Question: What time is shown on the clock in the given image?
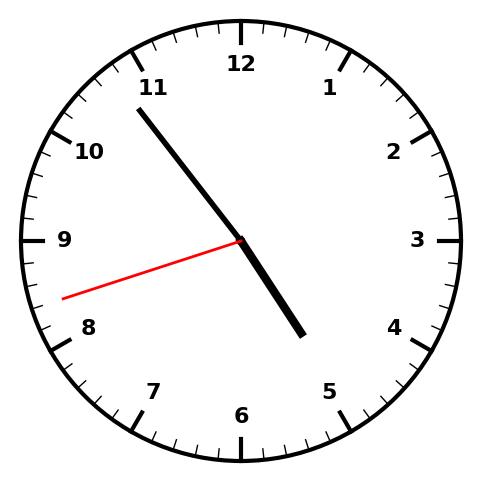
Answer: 04:53:42